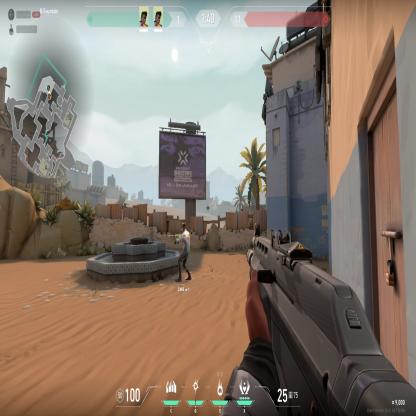
Label: teammate